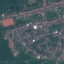
Label: Residential